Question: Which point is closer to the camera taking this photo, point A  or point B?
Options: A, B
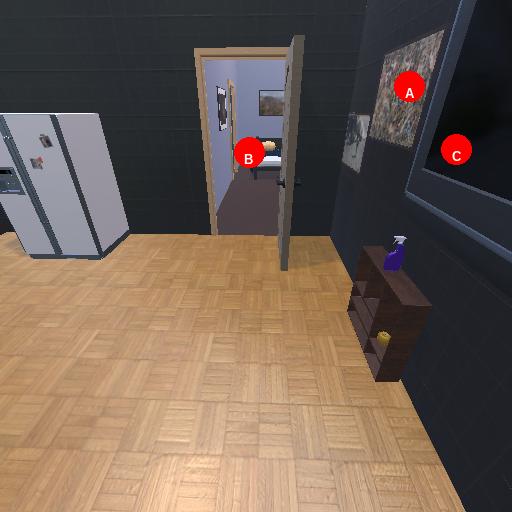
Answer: A